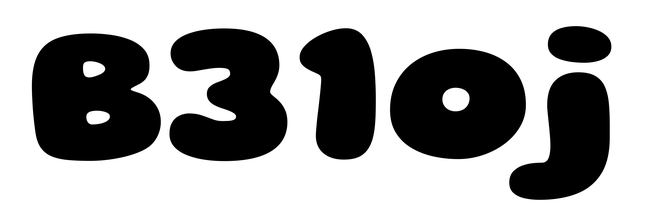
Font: Gluten_Black